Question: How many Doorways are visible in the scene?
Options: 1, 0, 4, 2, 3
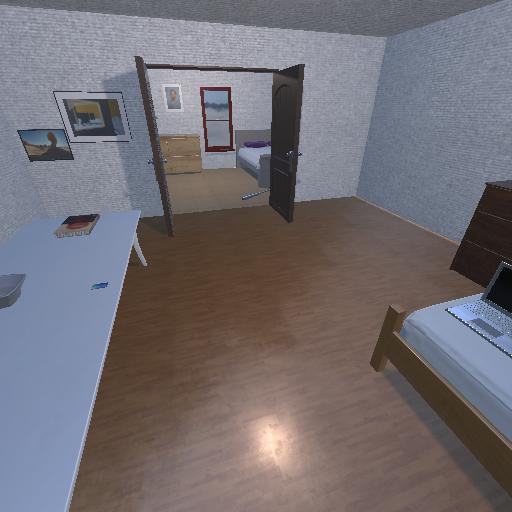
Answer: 1